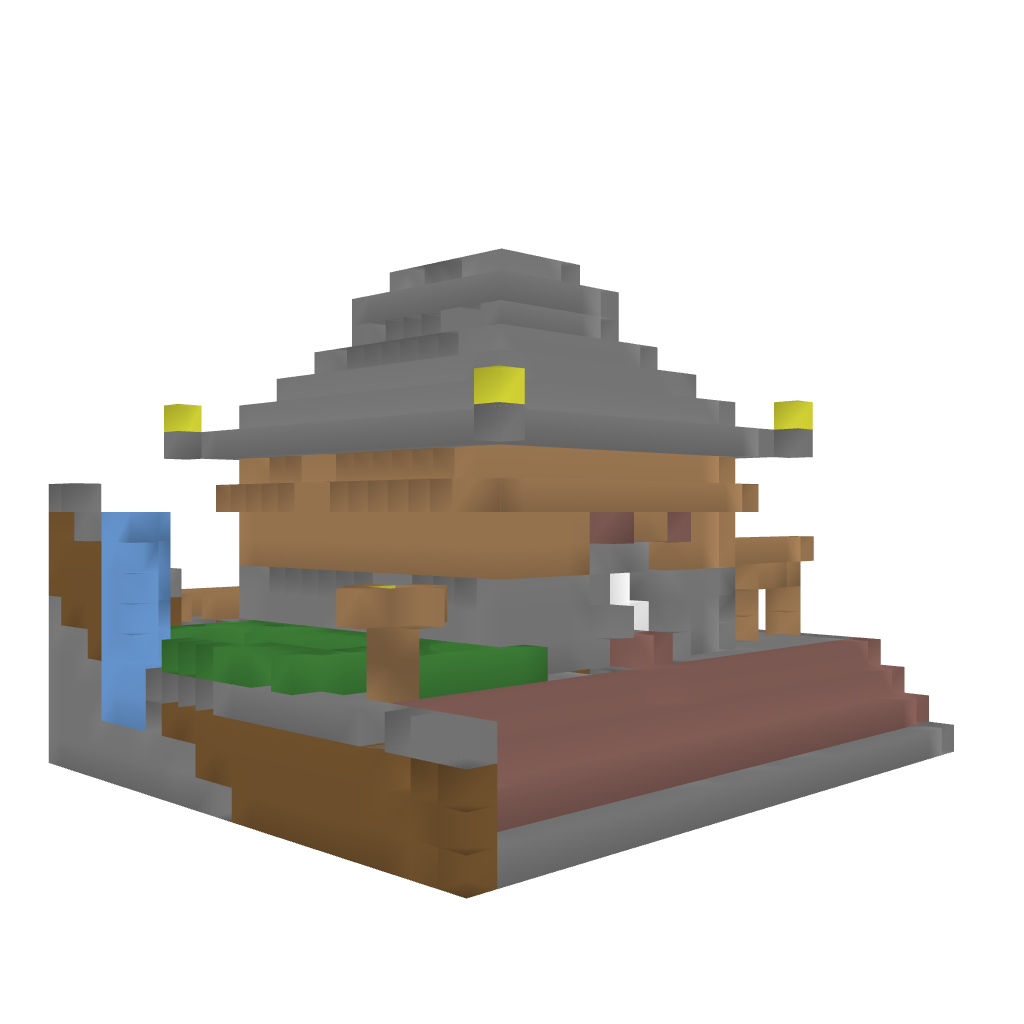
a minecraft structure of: Japanese Pagoda high quality